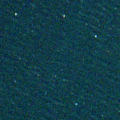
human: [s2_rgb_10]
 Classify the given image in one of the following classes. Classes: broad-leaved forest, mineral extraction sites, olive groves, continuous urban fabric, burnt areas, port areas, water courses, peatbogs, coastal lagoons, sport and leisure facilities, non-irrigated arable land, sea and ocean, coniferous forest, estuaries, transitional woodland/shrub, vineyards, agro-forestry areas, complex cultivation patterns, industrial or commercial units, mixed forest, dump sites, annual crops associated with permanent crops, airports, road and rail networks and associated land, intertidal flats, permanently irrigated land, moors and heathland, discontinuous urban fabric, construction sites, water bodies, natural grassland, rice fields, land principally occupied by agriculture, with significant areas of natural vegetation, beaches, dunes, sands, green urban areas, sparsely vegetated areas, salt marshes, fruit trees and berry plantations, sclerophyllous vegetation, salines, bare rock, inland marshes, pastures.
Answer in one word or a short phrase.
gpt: sea and ocean